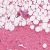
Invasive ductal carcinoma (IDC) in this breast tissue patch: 0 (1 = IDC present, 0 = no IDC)